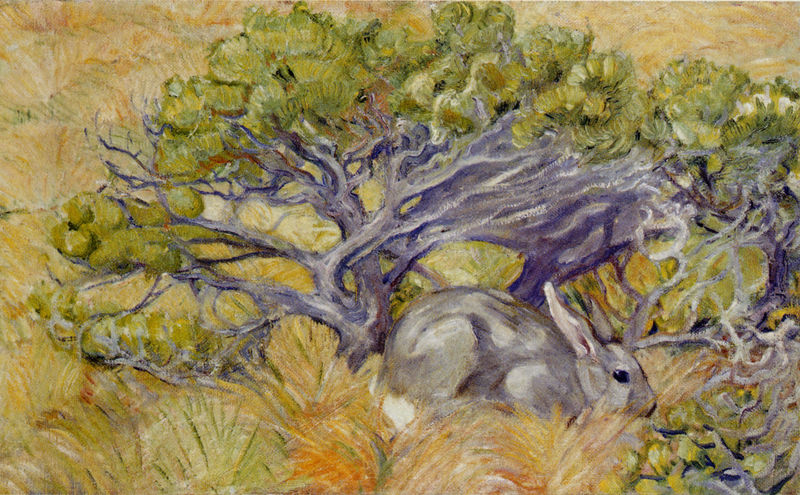
Titel: Wildes Kaninchen
Künstler: Franz Marc
Standort: Darmstadt
Institution: Hessisches Landesmuseum
Schlagwörter: baum, blau, blätter, gemälde, körper, laub, schatten, weiß, aquarell, bäume, cezanne, gelb, grün, impressionismus, landschaft, ocker, sitzen, äste, ausschnitt, braun, bunt, grau, hell, licht, ohr, orange, pastell, schwarz, zeichnung, gras, rasen, rot, tier, wiese, augen, blass, spiegel, ast, feld, gräser, natur, stamm, strauch, wind, zweige, busch, gebüsch, pastos, auge, gold, blatt, pflanze, ohren, hase, fell, farbig, sommer, kauern, zwei, moderne, heu, trocken, warm, abstrakt, farben, modern, farbe, lila, violett, van gogh, grube, matt, angst, querformat, löffel, impressionistisch, baumkrone, gewächs, hoch, striche, versteckt, lodern, heide, heiter, darstellung, pinselstrich, vincent van gogh, kaninchen, malerisch, buschwerk, geäst, rinde, rötlich, grad, pinselstriche, eiche, signac, nahansicht, schimmern, schutz, anthropomorph, organge, marc, geduckt, feldhase, getreidefelder, kanninchen, knollig, knöchern, knöcherne äste, lilla, nachansicht, nager, nahanicht, neugierde, rammler, sxhwarz, weizengfeld, kanickel, mümmelmann, unrealistisch, öaste